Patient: sex F, age 64
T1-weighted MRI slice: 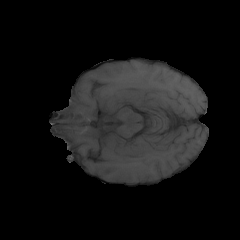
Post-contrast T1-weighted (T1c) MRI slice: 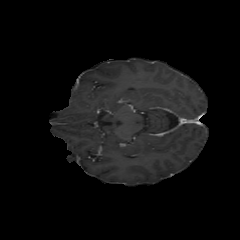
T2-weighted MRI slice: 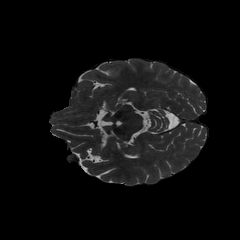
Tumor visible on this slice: no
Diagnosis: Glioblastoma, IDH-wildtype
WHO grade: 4